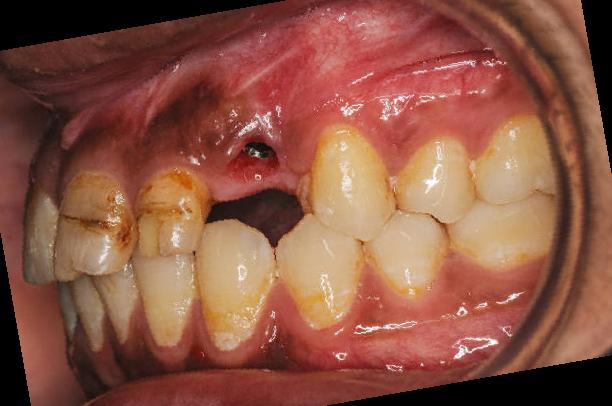
Condition: Calculus